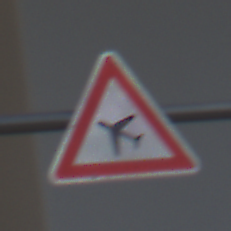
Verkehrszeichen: FlugbetriebRechts
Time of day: MorningAfternoon
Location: Outdoor (Urban)
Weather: Clear
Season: NotSpecified
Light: Natural